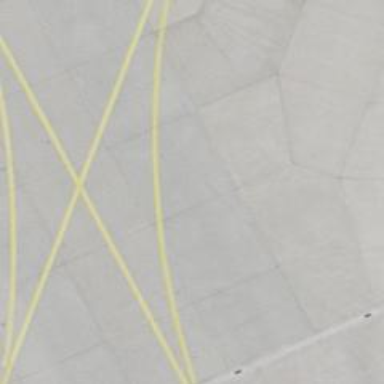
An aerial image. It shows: View of taxiway at the airport.